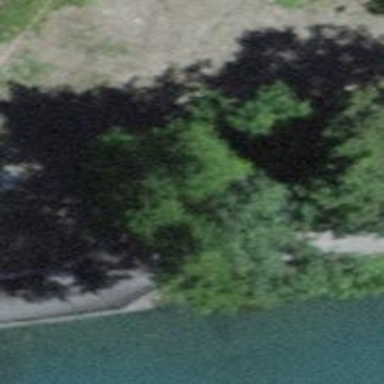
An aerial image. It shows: Bench.